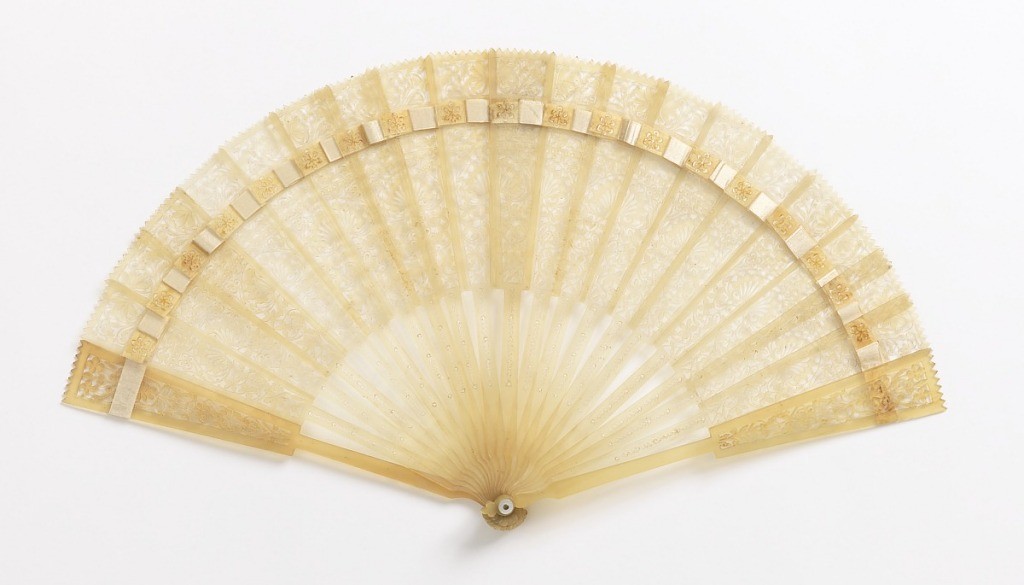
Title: Brisé fan and box
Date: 1850–80
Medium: Carved horn sticks, silk ribbon, cardboard case with stamped paper
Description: Brisé fan, horn sticks elaborately carved à jour with floral motifs. White silk ribbon. Cardboard case covered with pink stamped paper and removable lid.